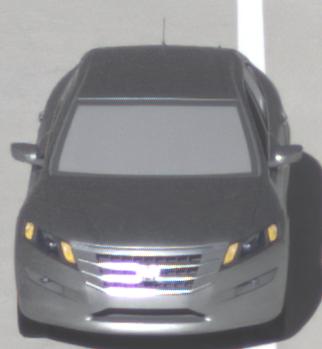
Make: Honda
Model: Crosstour
Detailed model: -
Model produced from: 2009
Model produced until: 2012
Doors: 4
Color: gray
Road condition: wet road
Daytime: morning or afternoon
Contrast: high contrast